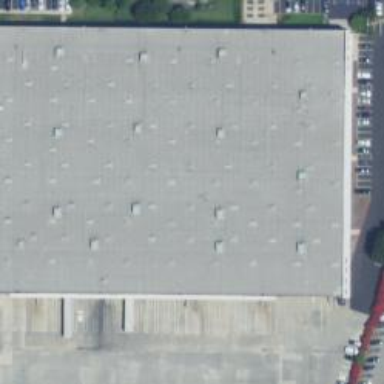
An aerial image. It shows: Warehouse building.